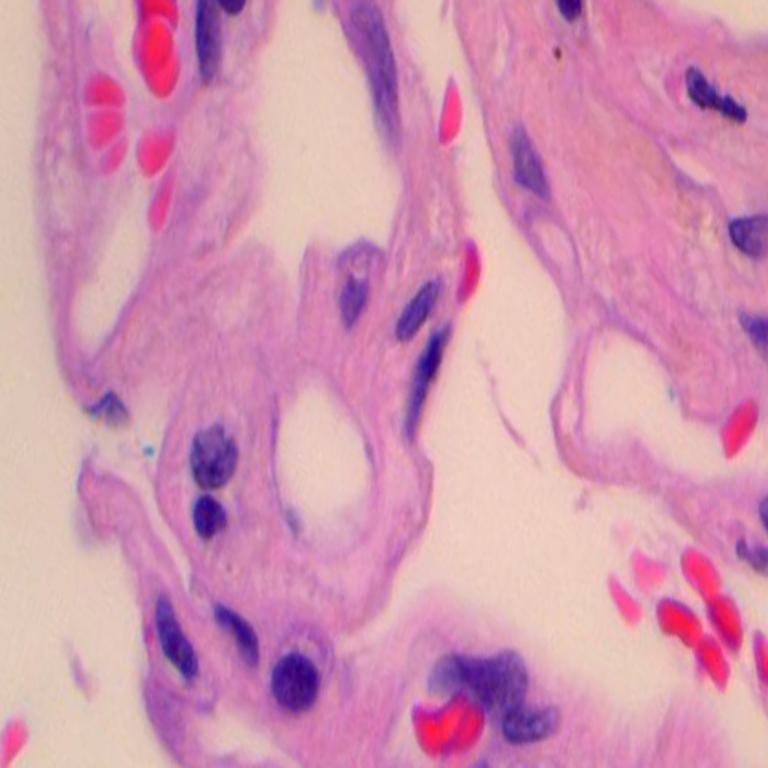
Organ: lung
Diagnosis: benign